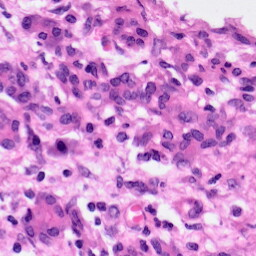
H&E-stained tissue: Pancreatic